Question: I almost have the data I want...but need help filtering it. (pic at bottom)
The query below returns all records with a status of Member-id5 but I need to filter that. Ex: If I did a simple query on ect. () for 323 I would get 5 results. Of those 5 results one row has 'status = 'Member-id5'', another one has a 'status = 'complete'' AND 'title = %Member%' (that's the deciding factor, the row with complete and Member in it). If that row exist then its okay to grab the entry_id of row 'status = Member-id5' to use for looking up the data in ecd (exp_channel_data) with in it. Any idea on how i can do that? picture enclosed
'''
SELECT
ect.entry_id
, ect.author_id
, ect.title
, ect.status
, ecd.field_id_13
, ecd.field_id_14
, ecd.field_id_15
, ecd.field_id_25
, ecd.field_id_27
, ecd.field_id_28
, ecd.field_id_29
, ecd.field_id_30
, ecd.field_id_31
, ecd.field_id_32
, ecd.field_id_33
, ecd.field_id_34
, ecd.field_id_35
, exm.email
FROM exp_channel_titles as ect
LEFT JOIN exp_channel_data as ecd
ON ecd.entry_id = ect.entry_id
LEFT JOIN exp_members as exm
ON exm.member_id = ect.author_id
WHERE ect.status = 'Members-id5'
'''

The picture is just of a simple query done on exp_channel_titles, of 323 as author_id. its to show how there multiple results and what entry_id i'm trying to get in order to finish my query. entry_id 496 is what I want, and that based on 1. there is a row with %Member% and complete in it. And then row 496 has a status of Members-id5.
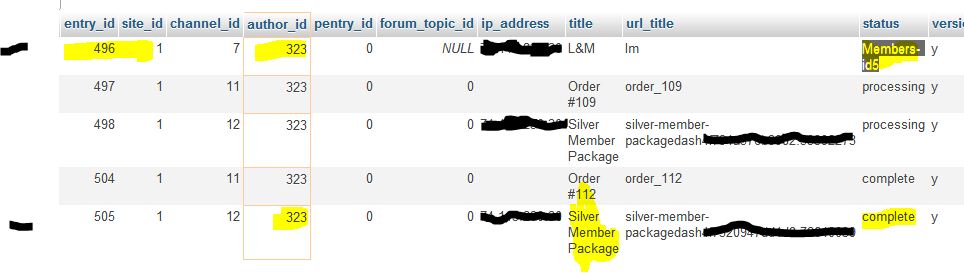
Answer: '''
SELECT ...
FROM exp_channel_titles as ect
JOIN exp_channel_titles as ect2
ON (
ect2.author_id = ect.author_id
AND ect2.title LIKE '%Member%'
AND ect2.status = 'complete'
)
...
WHERE ect.status = 'Members-id5'
'''